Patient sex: M
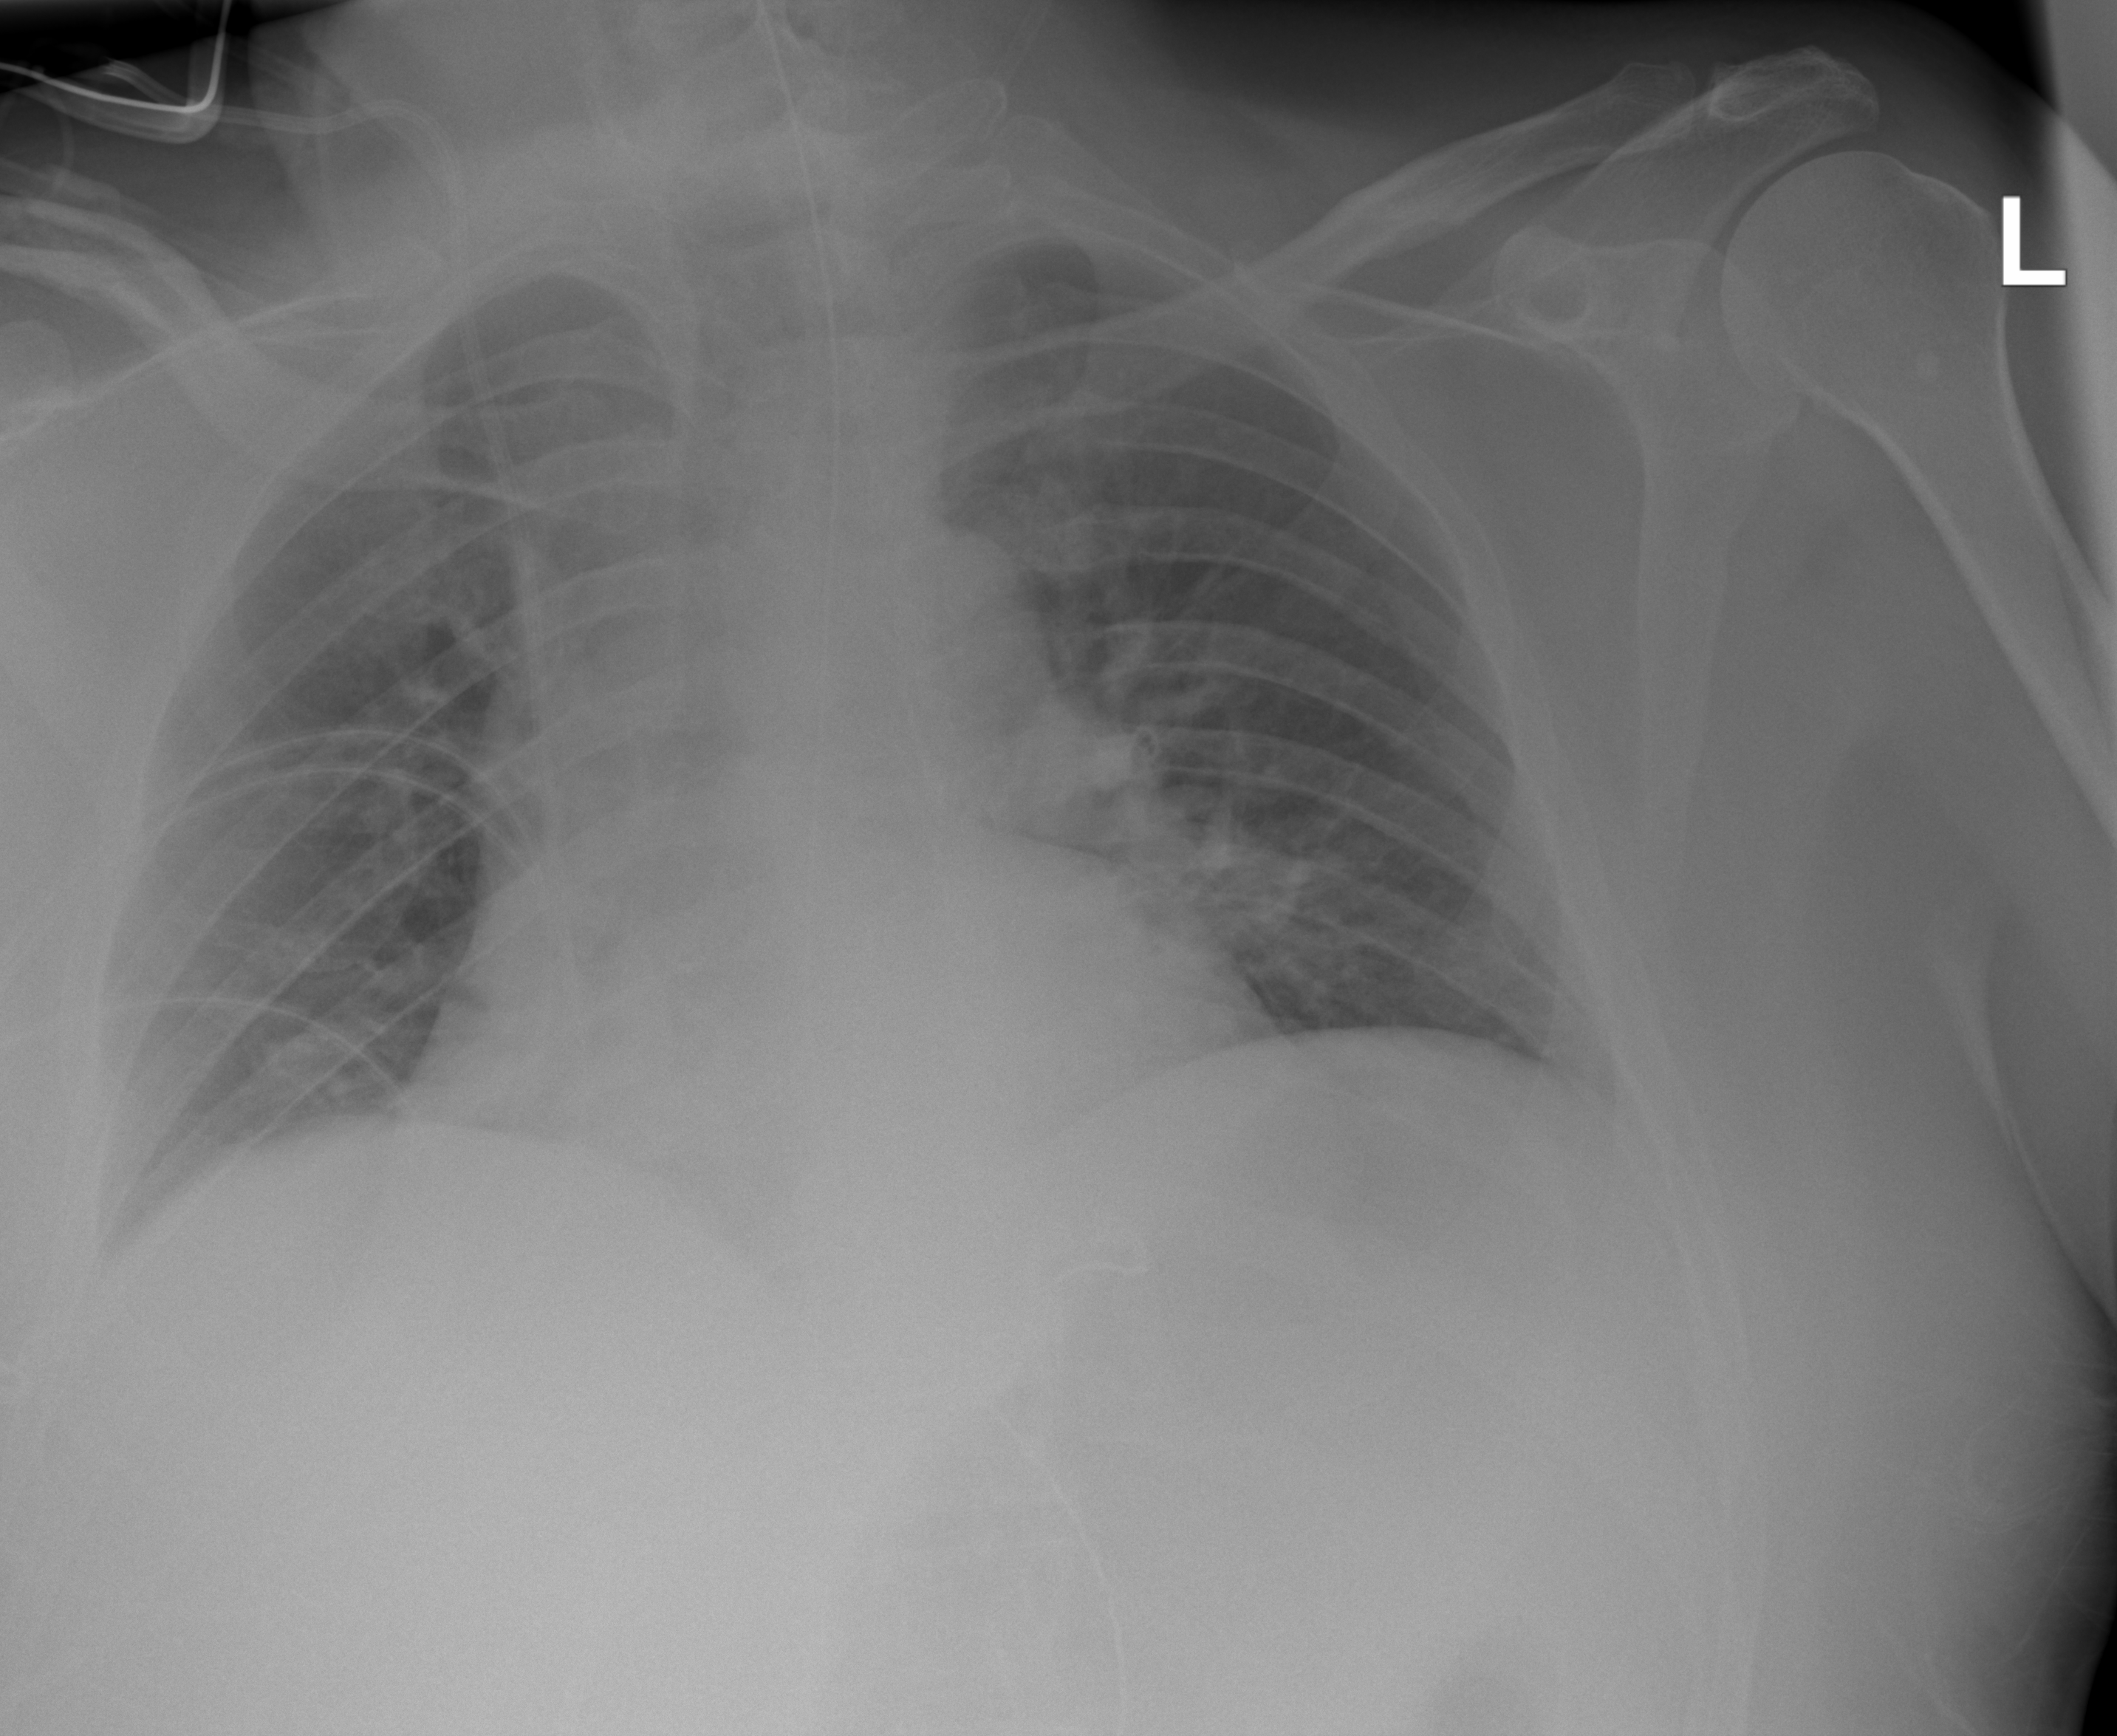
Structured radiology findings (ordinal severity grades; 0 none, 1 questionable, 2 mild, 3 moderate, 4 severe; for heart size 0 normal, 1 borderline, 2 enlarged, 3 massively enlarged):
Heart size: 2
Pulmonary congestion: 0
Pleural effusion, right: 2
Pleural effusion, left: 2
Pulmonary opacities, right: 0
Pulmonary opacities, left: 0
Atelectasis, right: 0
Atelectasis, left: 0